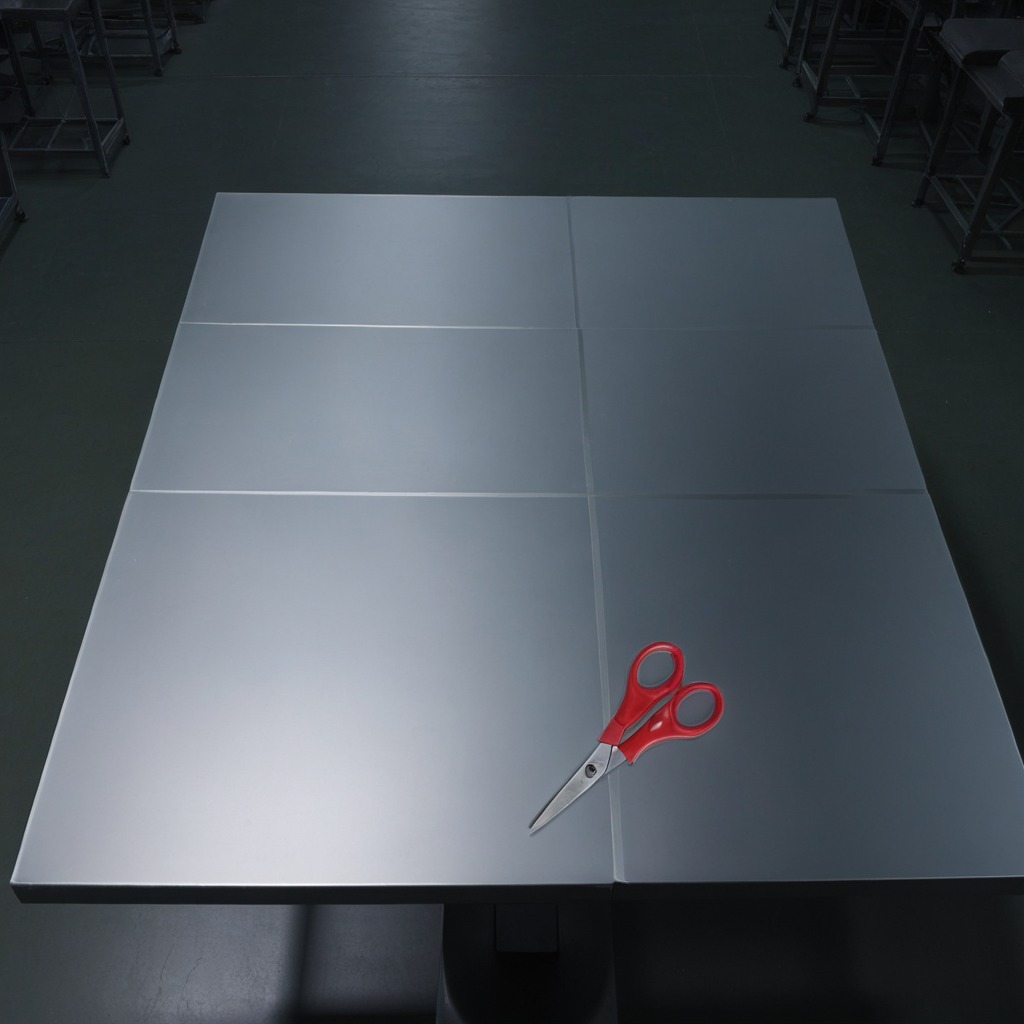
A scissor is lying on the tabletop.